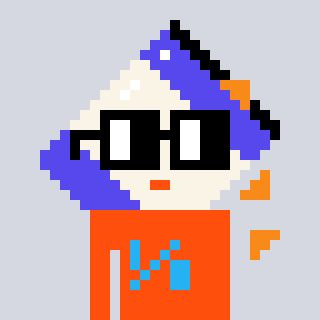
a pixel art character with square black glasses, a chips-shaped head and a orange-colored body on a cool background